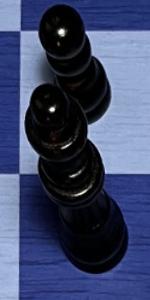
Label: Queen_Black